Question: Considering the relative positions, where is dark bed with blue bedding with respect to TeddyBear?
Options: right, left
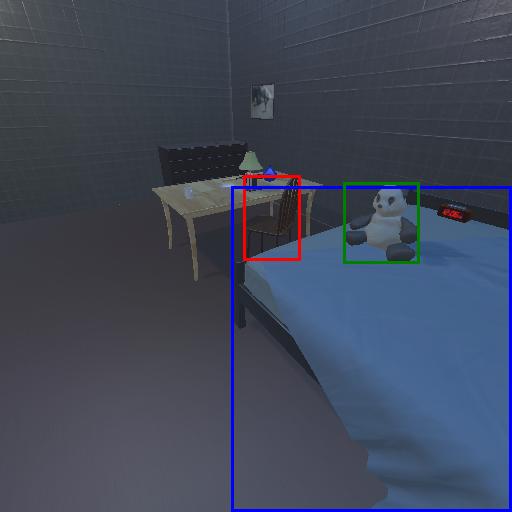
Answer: right